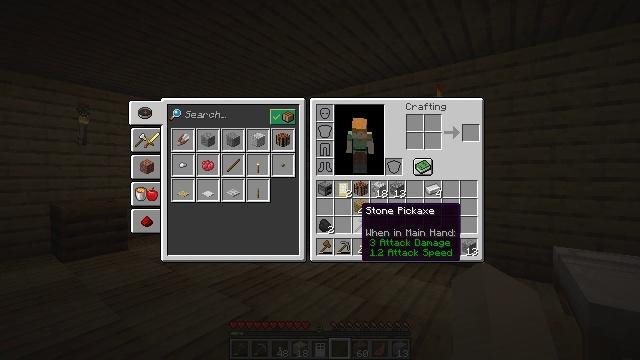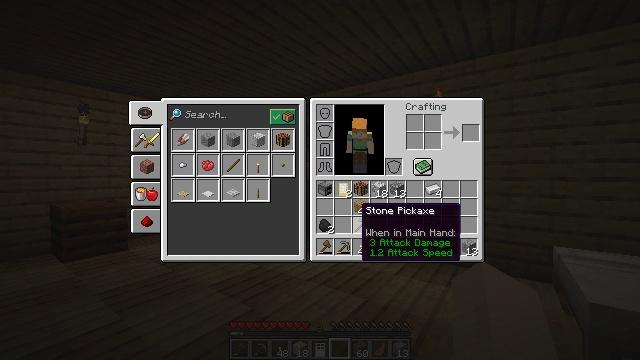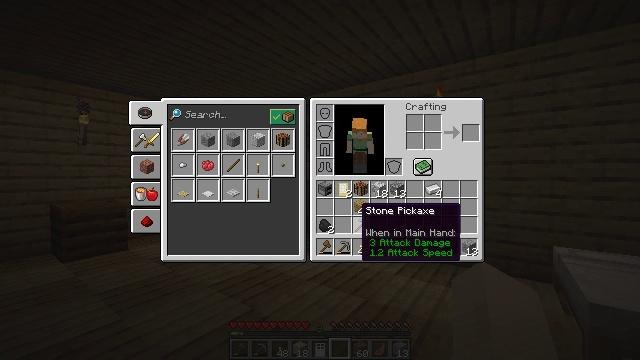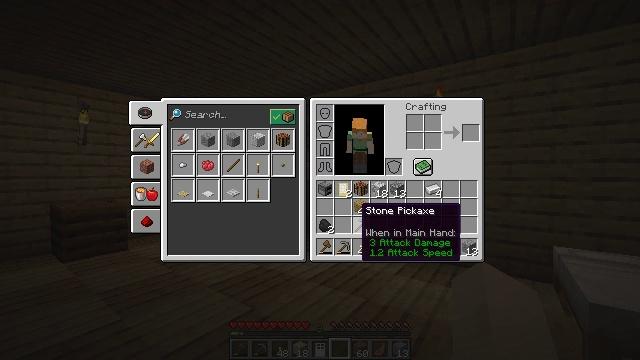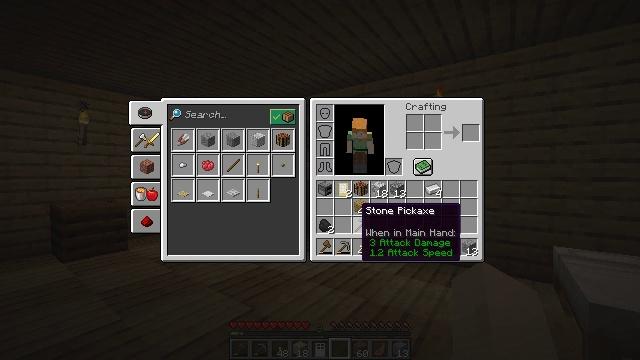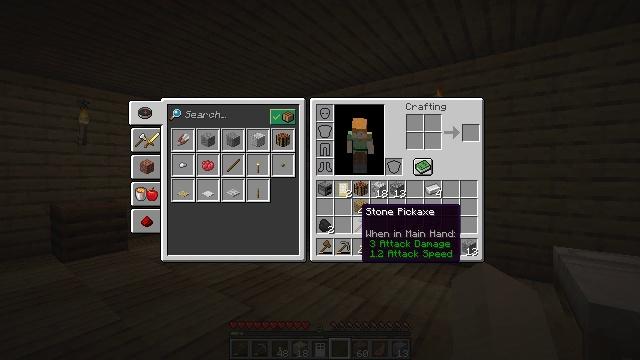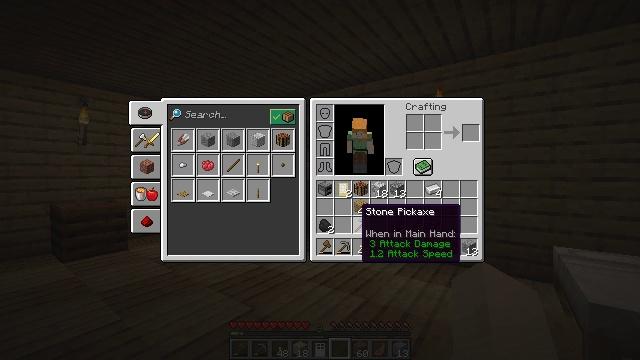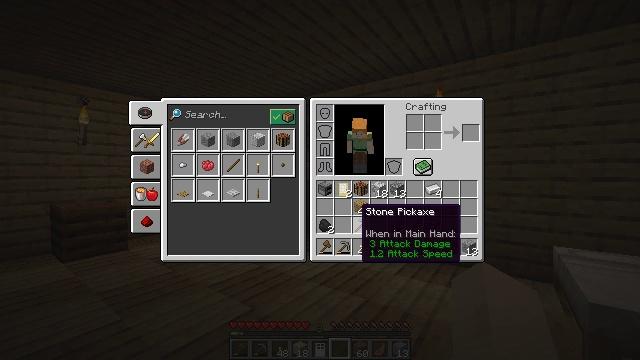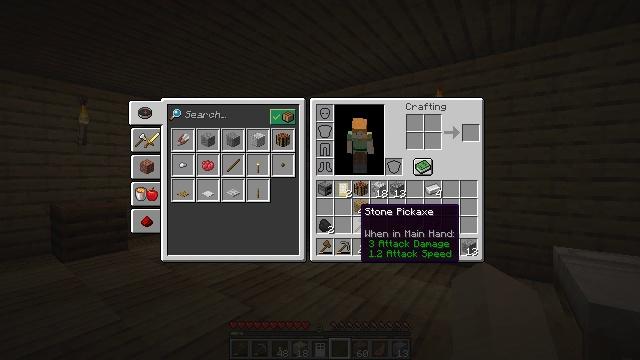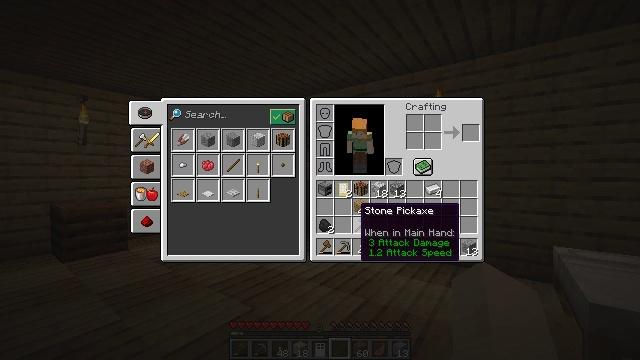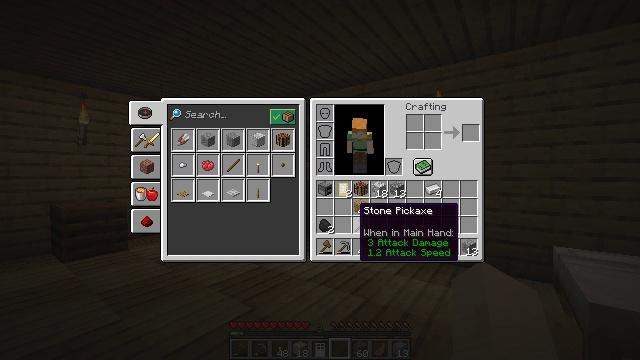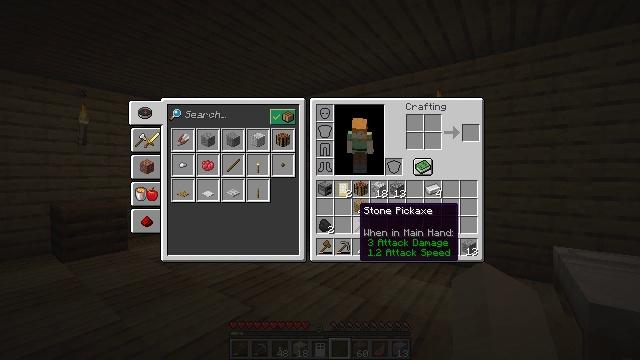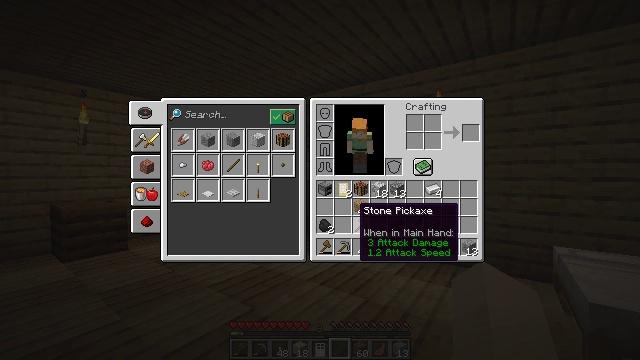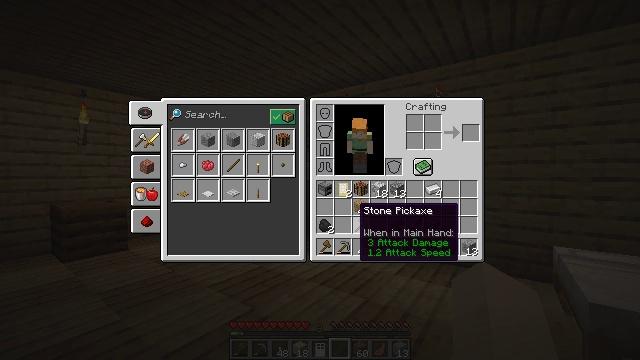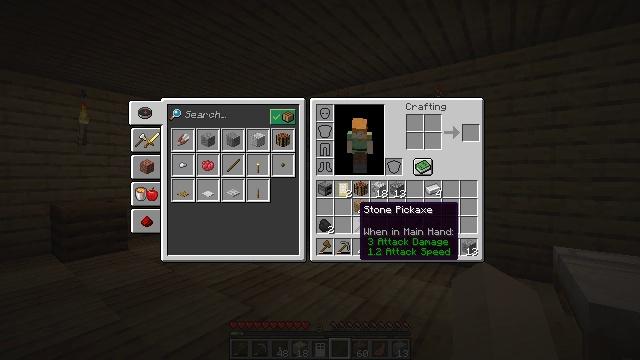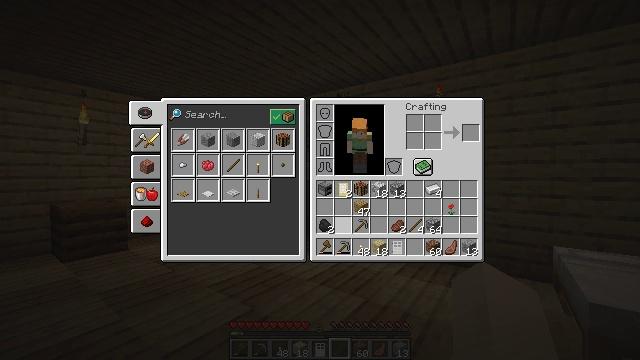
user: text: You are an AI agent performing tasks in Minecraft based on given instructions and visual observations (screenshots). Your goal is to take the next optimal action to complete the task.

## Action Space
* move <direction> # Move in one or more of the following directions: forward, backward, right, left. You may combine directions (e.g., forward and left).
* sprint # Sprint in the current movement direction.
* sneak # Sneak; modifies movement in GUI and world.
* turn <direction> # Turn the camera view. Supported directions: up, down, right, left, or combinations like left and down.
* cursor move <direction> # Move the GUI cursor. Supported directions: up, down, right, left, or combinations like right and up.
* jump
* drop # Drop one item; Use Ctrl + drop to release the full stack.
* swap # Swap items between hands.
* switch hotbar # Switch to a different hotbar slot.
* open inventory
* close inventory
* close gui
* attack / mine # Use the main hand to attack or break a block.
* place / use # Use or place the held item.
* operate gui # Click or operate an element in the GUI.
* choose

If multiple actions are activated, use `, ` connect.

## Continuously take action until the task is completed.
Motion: motion action
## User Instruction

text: Remove a cooked beef from the inventory.
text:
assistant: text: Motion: no_op
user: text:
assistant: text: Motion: no_op
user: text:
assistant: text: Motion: no_op
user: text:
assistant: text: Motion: no_op
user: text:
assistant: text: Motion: no_op
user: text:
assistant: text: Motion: no_op
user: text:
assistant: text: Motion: no_op
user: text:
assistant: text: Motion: no_op
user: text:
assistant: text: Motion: no_op
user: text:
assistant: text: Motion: no_op
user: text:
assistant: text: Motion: no_op
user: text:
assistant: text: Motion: no_op
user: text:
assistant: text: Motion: no_op
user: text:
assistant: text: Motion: no_op
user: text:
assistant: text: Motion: no_op
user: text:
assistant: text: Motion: no_op
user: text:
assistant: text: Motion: no_op
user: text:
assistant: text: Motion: no_op
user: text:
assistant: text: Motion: no_op
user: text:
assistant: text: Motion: no_op
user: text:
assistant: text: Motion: no_op
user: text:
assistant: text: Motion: no_op
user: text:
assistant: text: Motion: no_op
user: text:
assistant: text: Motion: no_op
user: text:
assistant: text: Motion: no_op
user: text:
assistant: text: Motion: no_op
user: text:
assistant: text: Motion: no_op
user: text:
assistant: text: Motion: no_op
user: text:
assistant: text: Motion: no_op
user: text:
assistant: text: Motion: no_op